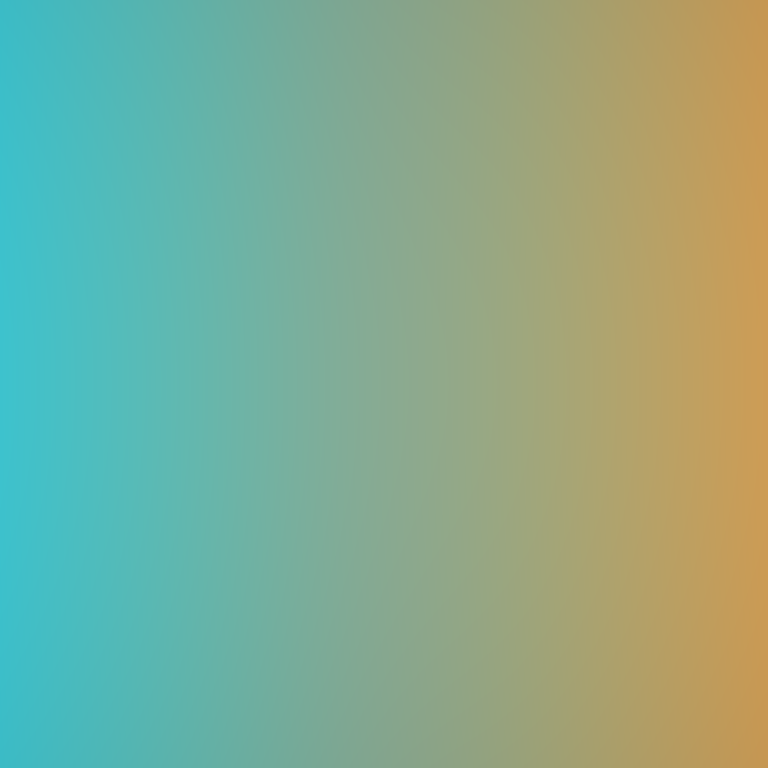
Abstract light effect, smooth gradient from teal to golden yellow, calm atmosphere, soft glow, no room, no furniture, no objects.